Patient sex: M
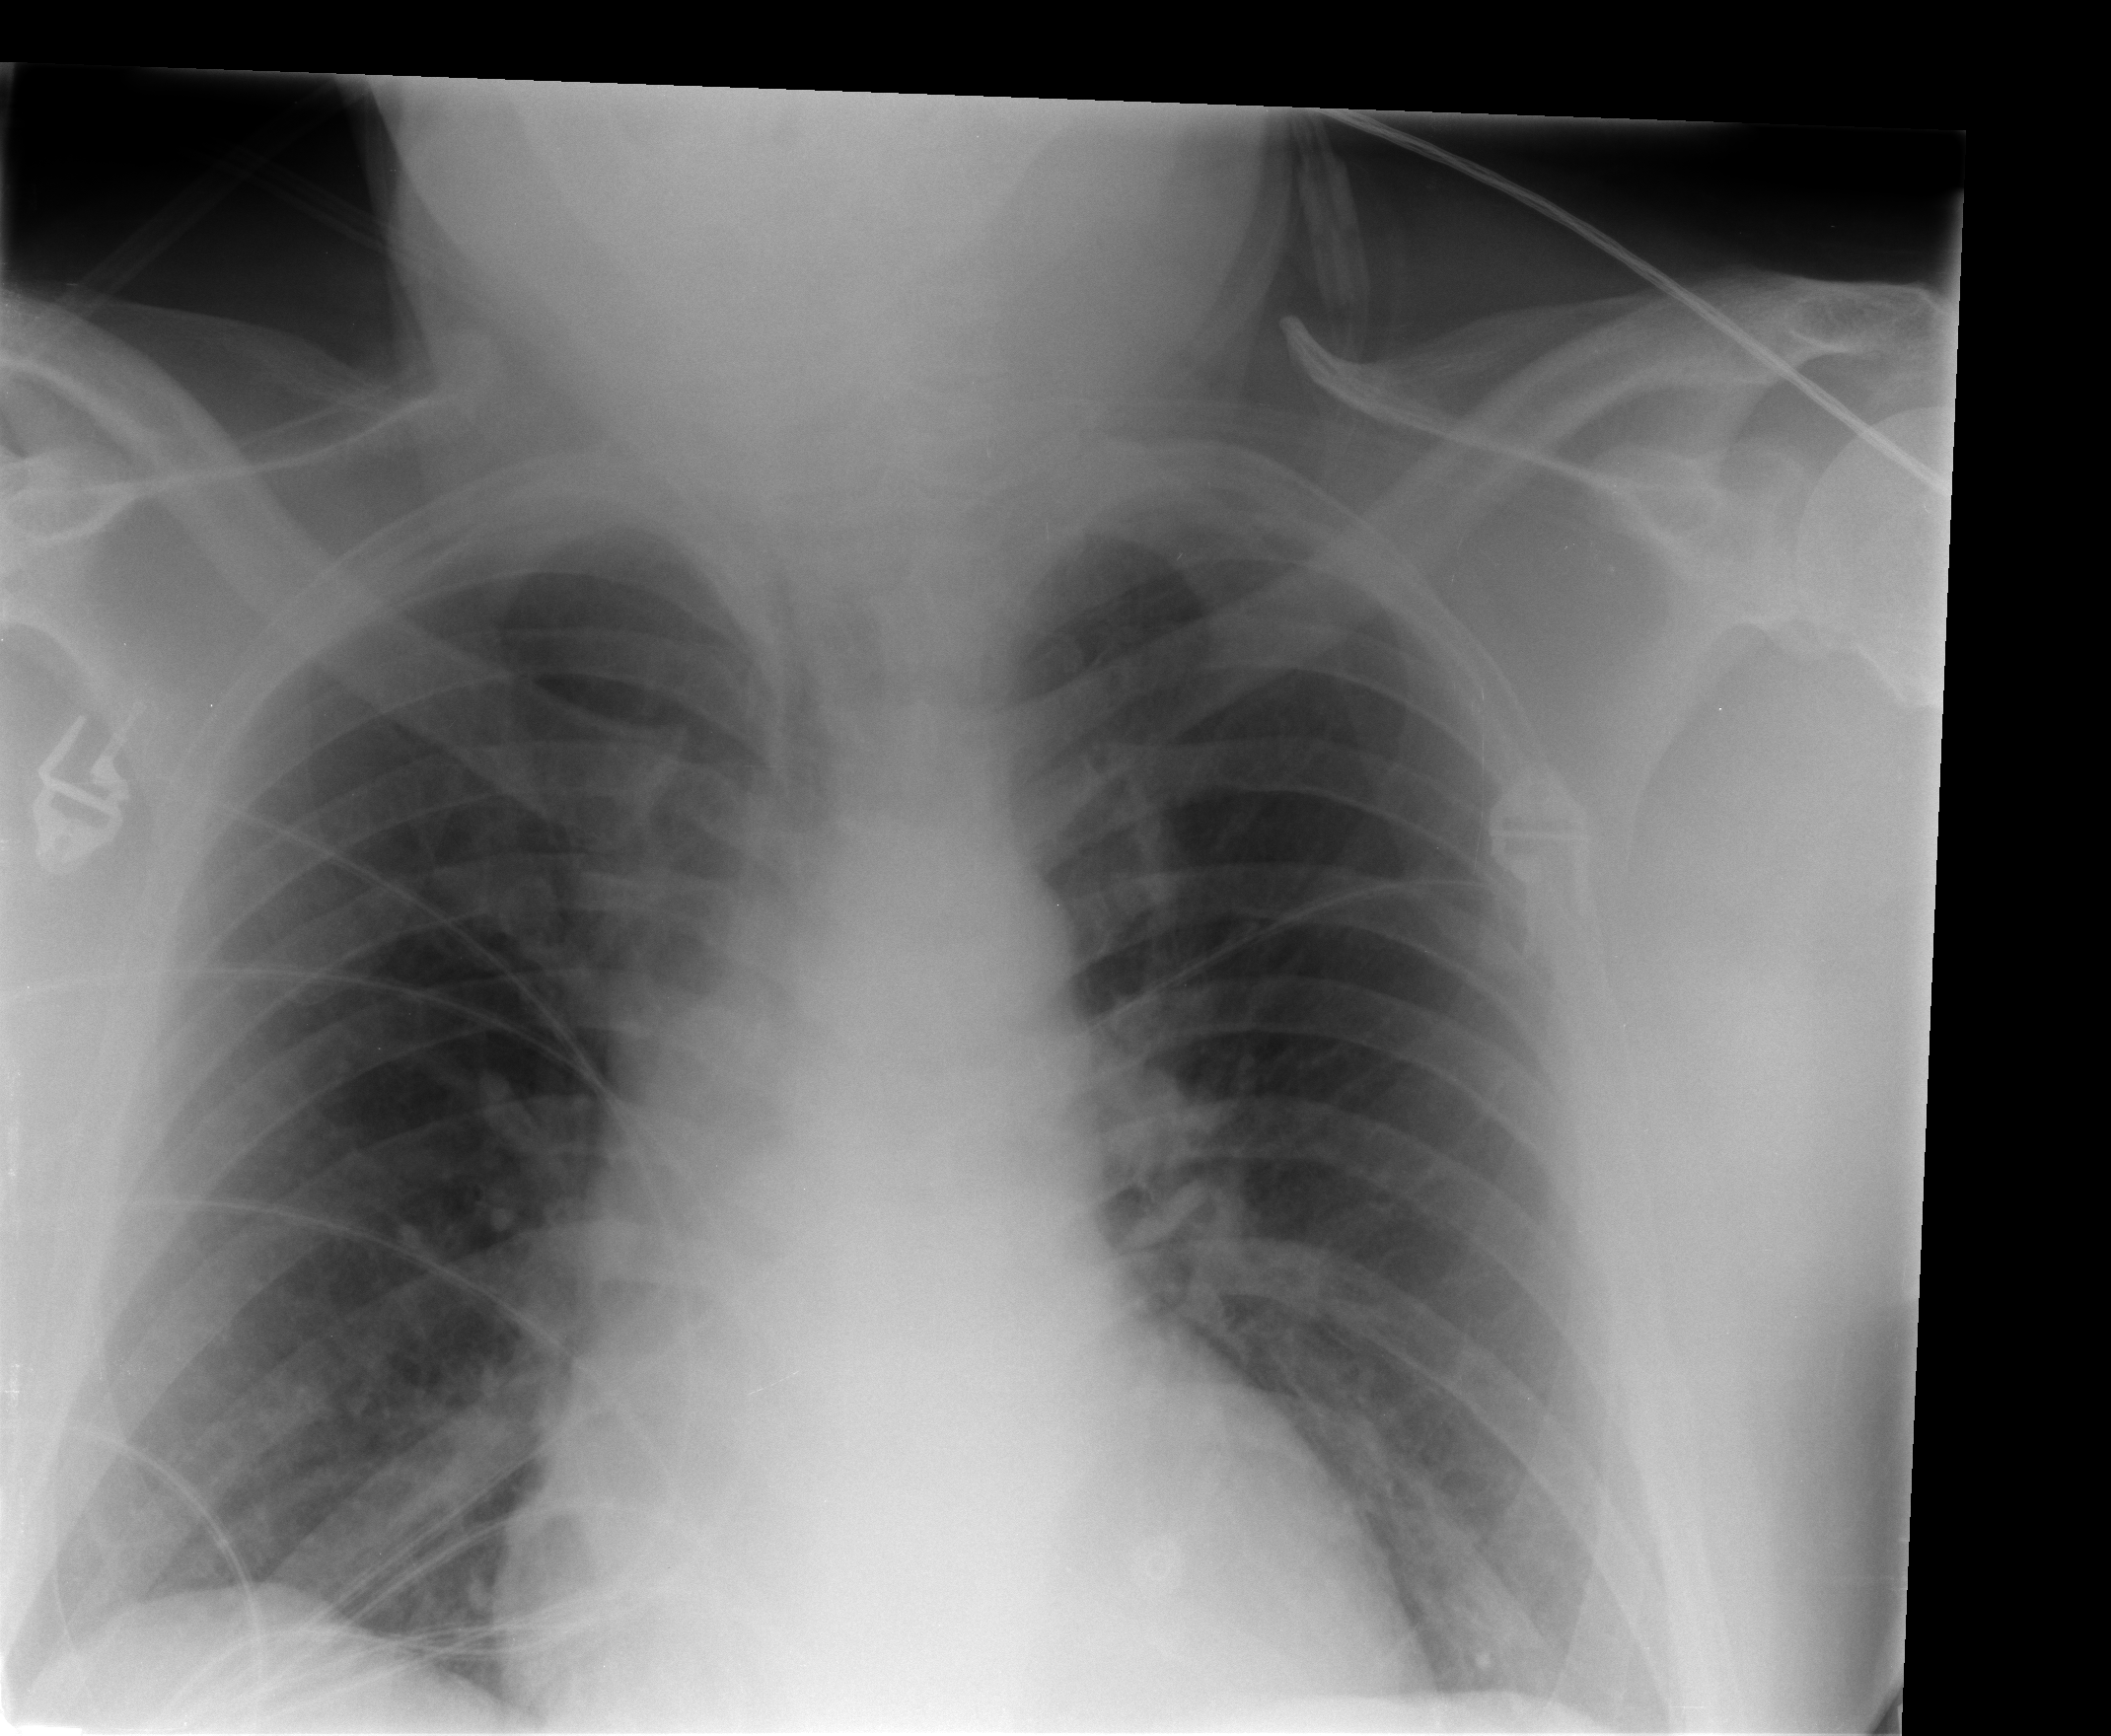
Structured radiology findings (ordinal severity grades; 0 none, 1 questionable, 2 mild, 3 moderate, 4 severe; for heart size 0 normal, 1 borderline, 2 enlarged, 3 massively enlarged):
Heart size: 1
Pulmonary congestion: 0
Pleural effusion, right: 0
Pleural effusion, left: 0
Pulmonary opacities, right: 0
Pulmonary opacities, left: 0
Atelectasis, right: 1
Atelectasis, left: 1